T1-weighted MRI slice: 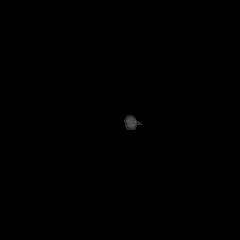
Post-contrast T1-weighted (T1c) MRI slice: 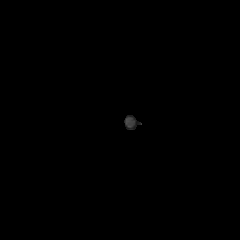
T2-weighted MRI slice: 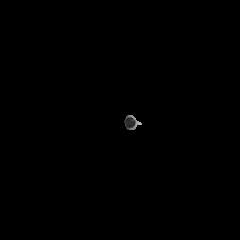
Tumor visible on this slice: yes